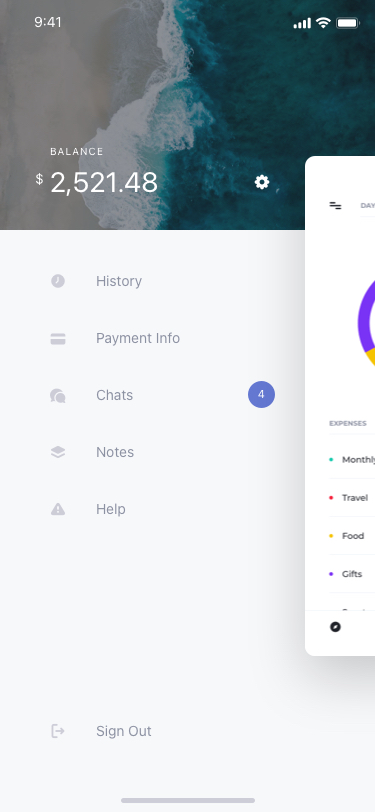
Text in this UI design:
Sign Out
Help
Notes
Chats
Payment Info
History
Balance
2,521.48
$